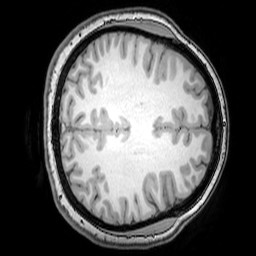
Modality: T1w
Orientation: axial
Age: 23
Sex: female
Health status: healthy
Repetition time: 0.081 s
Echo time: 0.037 s